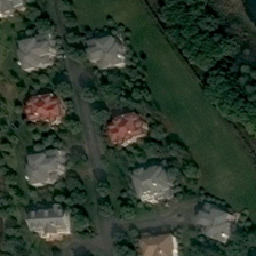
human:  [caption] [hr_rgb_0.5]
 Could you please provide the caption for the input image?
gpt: The roofs of these houses are gray and red.

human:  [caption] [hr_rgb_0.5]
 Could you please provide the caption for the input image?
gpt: The roof of the house is red.

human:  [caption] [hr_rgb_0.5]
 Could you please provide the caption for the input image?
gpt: The roof of these houses is gray and red.

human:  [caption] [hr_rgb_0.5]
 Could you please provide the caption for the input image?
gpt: The roofs of these houses are gray and red.

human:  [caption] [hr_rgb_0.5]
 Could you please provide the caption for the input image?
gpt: The roofs of these houses are gray and red.